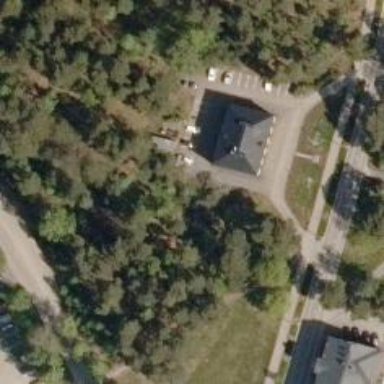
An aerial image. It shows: Government office.